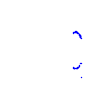
Particle: proton